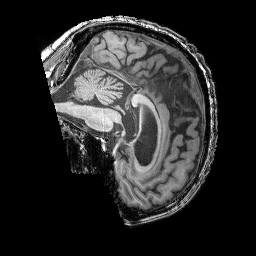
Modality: T1w
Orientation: sagittal
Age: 56
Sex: male
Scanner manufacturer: siemens
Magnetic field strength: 3 T
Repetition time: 2.25 s
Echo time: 0.00411 s